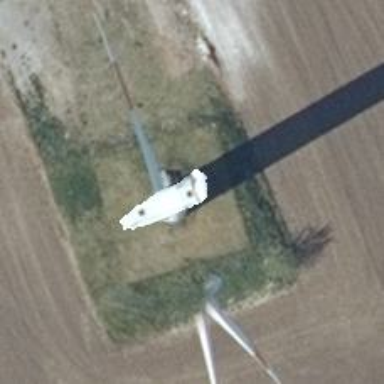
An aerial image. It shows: Wind power generator with horizontal axis wind turbine manufactured by Vestas.